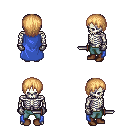
a pixel art fantasy rpg character, male body template, skeleton, blue cape, teal pants, light blonde plain hairstyle, metal gloves, brown shoes, dagger, four views (front, back, left, right), 2x2 character sprite sheet, small pixel art, hard edges, no anti-aliasing